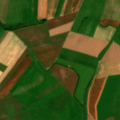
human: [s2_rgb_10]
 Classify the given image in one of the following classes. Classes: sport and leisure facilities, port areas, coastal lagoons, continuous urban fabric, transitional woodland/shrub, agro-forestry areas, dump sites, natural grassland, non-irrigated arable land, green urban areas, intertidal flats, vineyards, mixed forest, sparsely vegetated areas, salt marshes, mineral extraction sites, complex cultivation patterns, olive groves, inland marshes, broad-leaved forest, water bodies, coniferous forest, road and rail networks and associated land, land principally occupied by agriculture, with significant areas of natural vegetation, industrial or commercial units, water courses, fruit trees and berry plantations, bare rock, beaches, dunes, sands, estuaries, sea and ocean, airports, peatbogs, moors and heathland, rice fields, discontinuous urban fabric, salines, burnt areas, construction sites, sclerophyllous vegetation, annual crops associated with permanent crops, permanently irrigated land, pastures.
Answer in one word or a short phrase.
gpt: non-irrigated arable land, pastures